Field crop: maize
Growth stage: 1
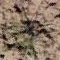
Species: salsola